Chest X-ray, AP view. Patient: 66 years old, sex M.
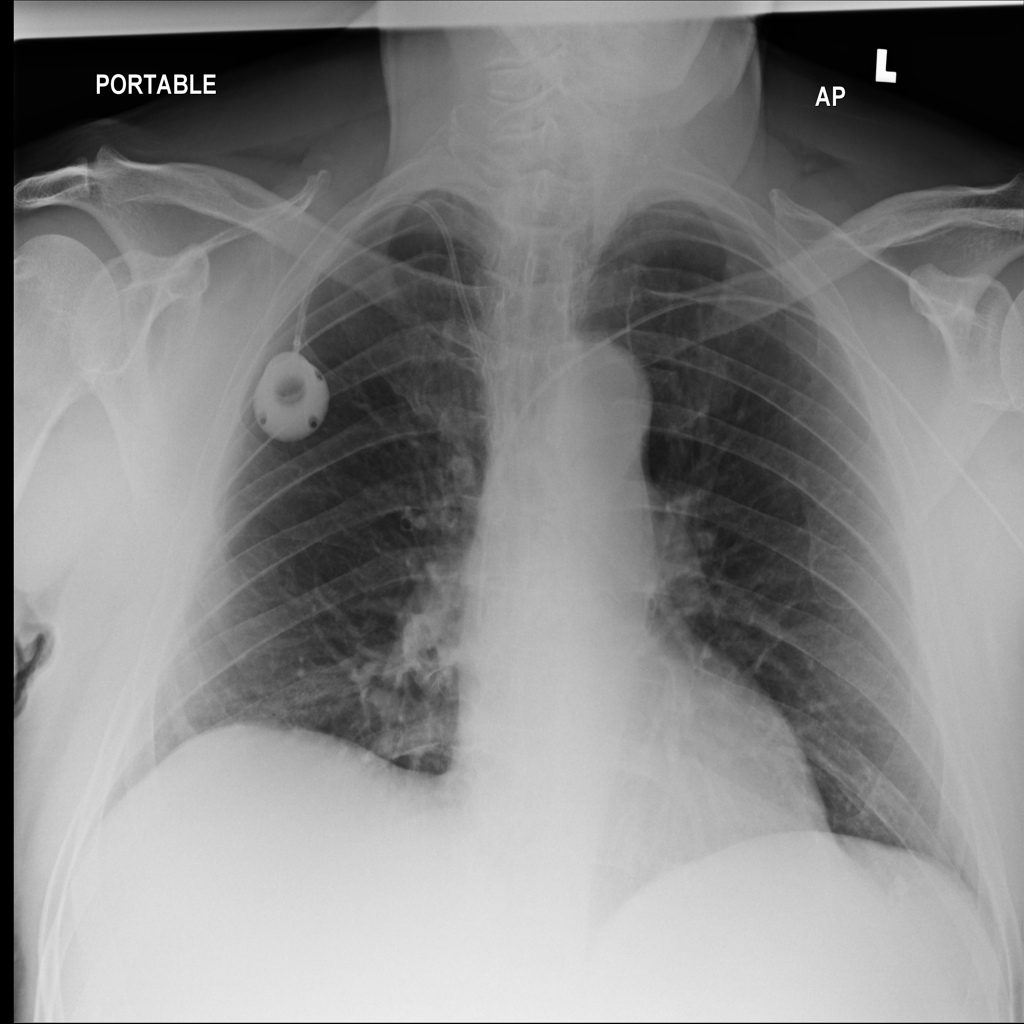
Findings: No Finding